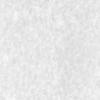
Label: no_change